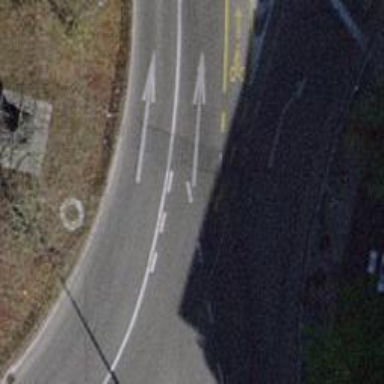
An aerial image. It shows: Road with traffic signals.